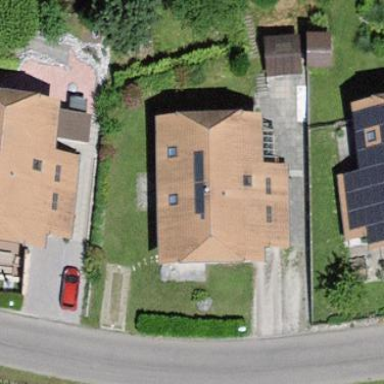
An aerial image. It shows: Residential building with half-hipped roof shape.